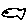
Label: fish